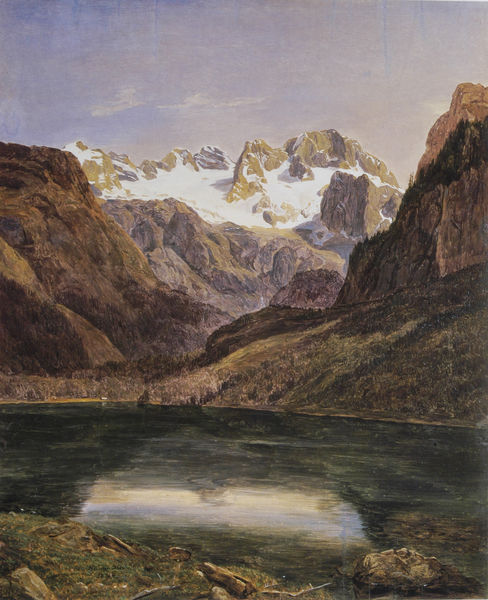
Titel: Der Dachstein mit dem Gosausee
Künstler: Ferdinand Georg Waldmüller
Standort: Wien
Institution: Sammlung Leopold
Schlagwörter: berg, blau, dunkel, felsen, gemälde, gestein, himmel, schatten, wasser, weiß, wolken, bäume, fluss, grün, landschaft, ocker, see, ufer, ausschnitt, braun, grau, hell, holz, licht, schwarz, eis, gebäude, gras, haus, rasen, schnee, wiese, wolke, beige, hochformat, malerei, spitze, stein, steine, spiegel, öl, horizont, hügel, kalt, natur, spiegelung, gewässer, sonne, klassizismus, pflanzen, tal, wald, boot, stock, klar, abhang, berge, fels, gebirge, gipfel, gletscher, hang, kamm, sonnenlicht, steilhang, lila, violett, landschaftsmalerei, schlucht, winter, friedrich, romantik, tannen, erhaben, luft, detail, still, reflexion, gemalt, findlinge, alpen, kälte, bewölkung, moos, tanne, pinsel, bewachsen, malerie, freiluftmalerei, schneebedeckt, gebirgslandschaft, gebirgssee, heroische landschaft, koch, gebierge, akademie, akademismus, alpengipfel, bergpass, bergsee, bergweise, bergwiese, canyon, findling, französische perspeltive, johann, joseph anton koch, massif, menschenlee, pass, wasserspiegel, berghänge, realitisch